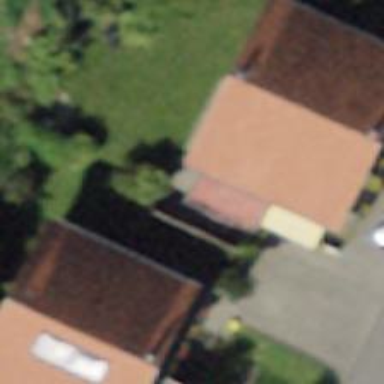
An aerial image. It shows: Residential building.